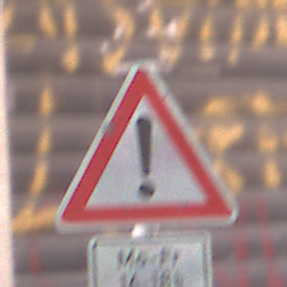
Verkehrszeichen: Gefahrenstelle
Zusatzzeichen unten: ZeitangabenMitBeschraenkungAufWochentage2
Umgebung: Outdoor, Urban
Tageszeit: MorningAfternoon
Wetter: Clear
Licht: Natural
Jahreszeit: NotSpecified
Kontrast: MediumContrast